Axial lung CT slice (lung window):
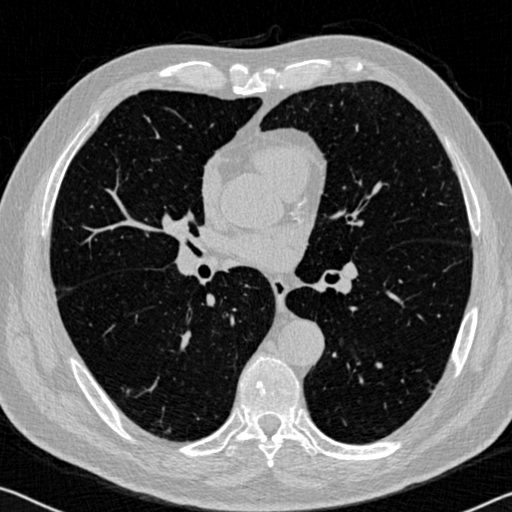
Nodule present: yes
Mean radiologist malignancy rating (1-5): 2.333